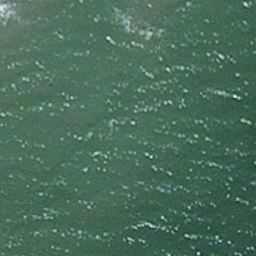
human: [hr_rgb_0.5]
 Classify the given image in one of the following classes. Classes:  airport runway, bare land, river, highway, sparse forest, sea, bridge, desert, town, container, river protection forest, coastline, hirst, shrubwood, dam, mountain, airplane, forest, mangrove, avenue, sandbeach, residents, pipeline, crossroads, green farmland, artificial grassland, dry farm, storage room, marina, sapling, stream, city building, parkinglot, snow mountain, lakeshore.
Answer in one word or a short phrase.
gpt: sea